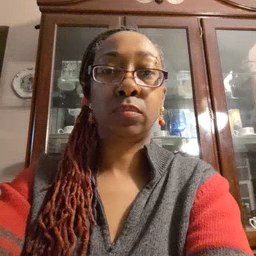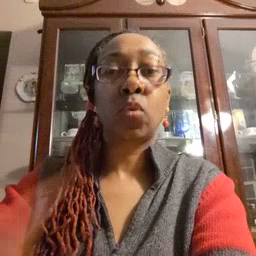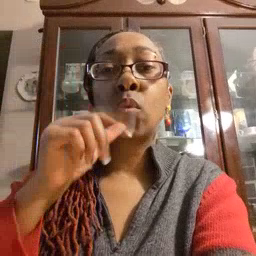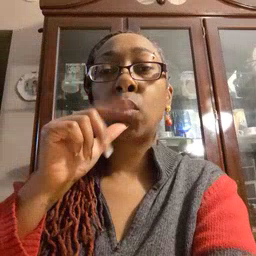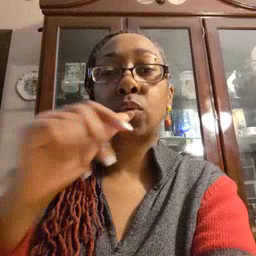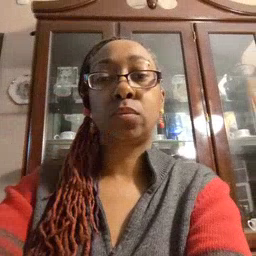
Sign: who